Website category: book
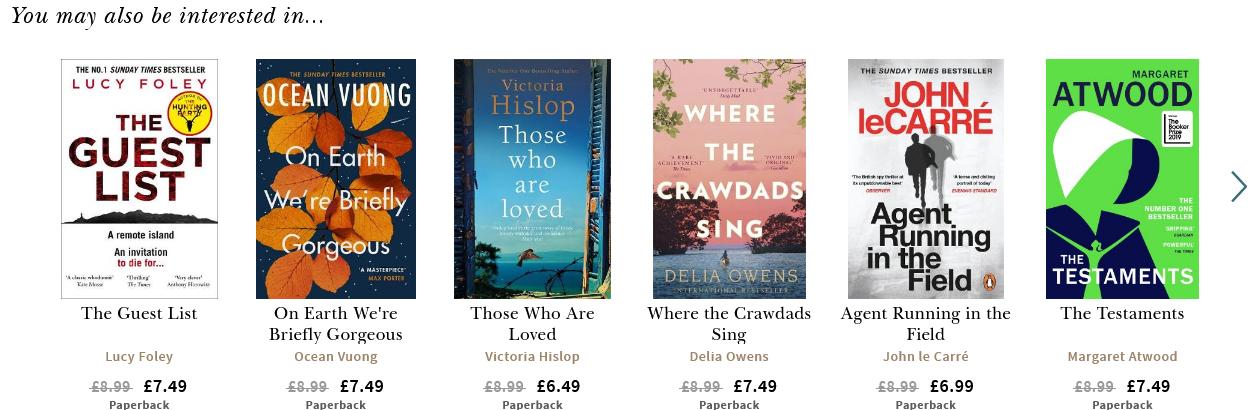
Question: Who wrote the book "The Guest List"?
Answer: Lucy Foley

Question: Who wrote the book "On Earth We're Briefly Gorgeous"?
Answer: Ocean Vuong

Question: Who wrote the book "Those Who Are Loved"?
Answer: Victoria Hislop

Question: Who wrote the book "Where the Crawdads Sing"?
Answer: Delia Owens

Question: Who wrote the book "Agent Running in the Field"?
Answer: John le Carr

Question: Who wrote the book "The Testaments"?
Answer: Margaret Atwood

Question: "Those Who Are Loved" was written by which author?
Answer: Victoria Hislop

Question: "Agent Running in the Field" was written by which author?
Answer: John le Carr

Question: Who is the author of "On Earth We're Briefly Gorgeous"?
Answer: Ocean Vuong

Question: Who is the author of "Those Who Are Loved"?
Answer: Victoria Hislop

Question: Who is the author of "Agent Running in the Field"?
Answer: John le Carr

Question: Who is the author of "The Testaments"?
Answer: Margaret Atwood

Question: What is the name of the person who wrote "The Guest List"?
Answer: Lucy Foley

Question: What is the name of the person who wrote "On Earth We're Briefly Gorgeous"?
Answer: Ocean Vuong

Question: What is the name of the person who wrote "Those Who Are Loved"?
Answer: Victoria Hislop

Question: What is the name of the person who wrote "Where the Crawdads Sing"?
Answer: Delia Owens

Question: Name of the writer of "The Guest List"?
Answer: Lucy Foley

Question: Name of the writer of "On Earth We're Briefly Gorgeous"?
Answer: Ocean Vuong

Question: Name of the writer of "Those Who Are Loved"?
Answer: Victoria Hislop

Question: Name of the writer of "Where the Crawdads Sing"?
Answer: Delia Owens

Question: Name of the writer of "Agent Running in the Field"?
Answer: John le Carr

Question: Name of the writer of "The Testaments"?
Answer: Margaret Atwood

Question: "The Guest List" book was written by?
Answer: Lucy Foley

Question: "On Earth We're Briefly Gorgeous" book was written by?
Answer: Ocean Vuong

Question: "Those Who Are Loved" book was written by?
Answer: Victoria Hislop

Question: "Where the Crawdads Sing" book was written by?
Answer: Delia Owens

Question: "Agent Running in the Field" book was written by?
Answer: John le Carr

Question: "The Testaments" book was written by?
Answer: Margaret Atwood

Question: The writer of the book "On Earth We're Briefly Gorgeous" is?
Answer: Ocean Vuong

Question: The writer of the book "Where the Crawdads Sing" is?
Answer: Delia Owens

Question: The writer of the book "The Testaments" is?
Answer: Margaret Atwood

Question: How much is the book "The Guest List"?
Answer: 7.49

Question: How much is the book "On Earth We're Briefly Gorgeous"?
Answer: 7.49

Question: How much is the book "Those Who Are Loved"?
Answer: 6.49

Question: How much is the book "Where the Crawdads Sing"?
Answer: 7.49

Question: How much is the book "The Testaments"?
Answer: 7.49

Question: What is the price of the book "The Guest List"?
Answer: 7.49

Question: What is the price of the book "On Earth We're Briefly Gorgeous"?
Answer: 7.49

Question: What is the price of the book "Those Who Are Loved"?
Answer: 6.49

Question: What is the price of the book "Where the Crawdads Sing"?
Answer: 7.49

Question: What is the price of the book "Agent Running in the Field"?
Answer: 6.99

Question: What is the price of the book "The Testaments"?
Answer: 7.49

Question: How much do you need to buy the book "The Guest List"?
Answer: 7.49

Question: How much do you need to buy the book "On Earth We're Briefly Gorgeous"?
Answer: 7.49

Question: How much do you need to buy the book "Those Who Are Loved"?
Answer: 6.49

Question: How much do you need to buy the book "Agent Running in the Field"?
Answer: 6.99

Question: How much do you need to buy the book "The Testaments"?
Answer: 7.49

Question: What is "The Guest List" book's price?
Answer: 7.49

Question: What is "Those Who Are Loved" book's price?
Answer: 6.49

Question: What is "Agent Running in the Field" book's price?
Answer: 6.99

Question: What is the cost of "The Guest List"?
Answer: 7.49

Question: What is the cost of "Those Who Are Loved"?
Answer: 6.49

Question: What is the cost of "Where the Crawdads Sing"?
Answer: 7.49

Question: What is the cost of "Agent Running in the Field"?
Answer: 6.99

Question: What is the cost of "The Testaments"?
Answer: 7.49

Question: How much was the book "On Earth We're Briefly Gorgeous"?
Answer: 7.49

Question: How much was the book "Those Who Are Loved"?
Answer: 6.49

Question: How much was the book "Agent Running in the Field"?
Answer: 6.99

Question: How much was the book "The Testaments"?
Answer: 7.49

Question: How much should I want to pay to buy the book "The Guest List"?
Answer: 7.49

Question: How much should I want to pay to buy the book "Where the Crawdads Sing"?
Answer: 7.49

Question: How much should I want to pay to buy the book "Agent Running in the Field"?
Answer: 6.99

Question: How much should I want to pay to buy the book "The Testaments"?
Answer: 7.49

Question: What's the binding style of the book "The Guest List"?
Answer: Paperback